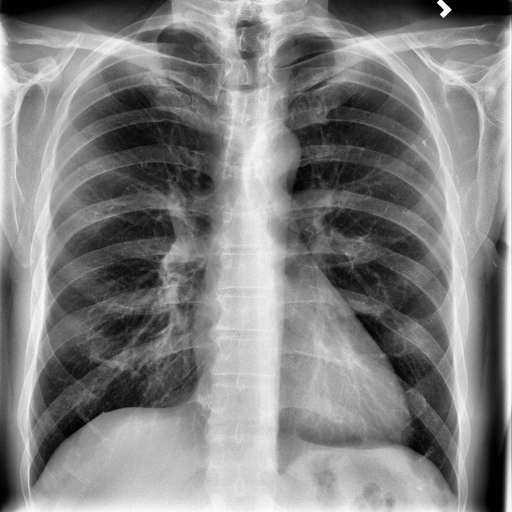
Finding: NORMAL